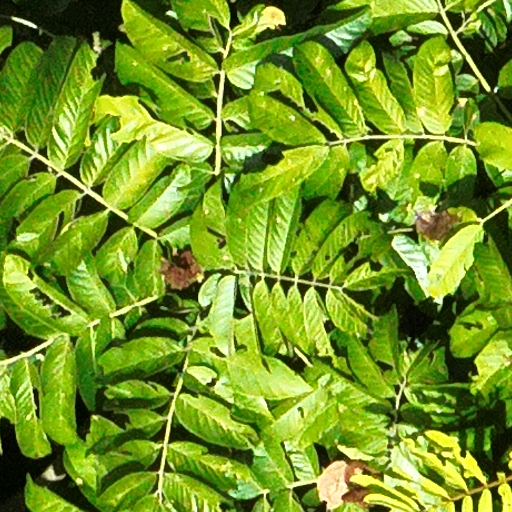
Species: Tachigali panamensis
GBIF accepted scientific name: Tachigali panamensis
Crown area (m\u00b2): 176.689